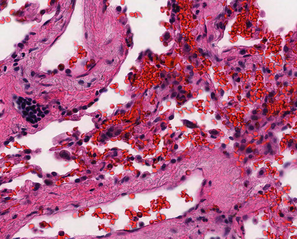
Tumor epithelial tissue: no
Tumor-associated stroma tissue: yes
Normal tissue: no